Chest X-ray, PA view. Patient: 32 years old, sex F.
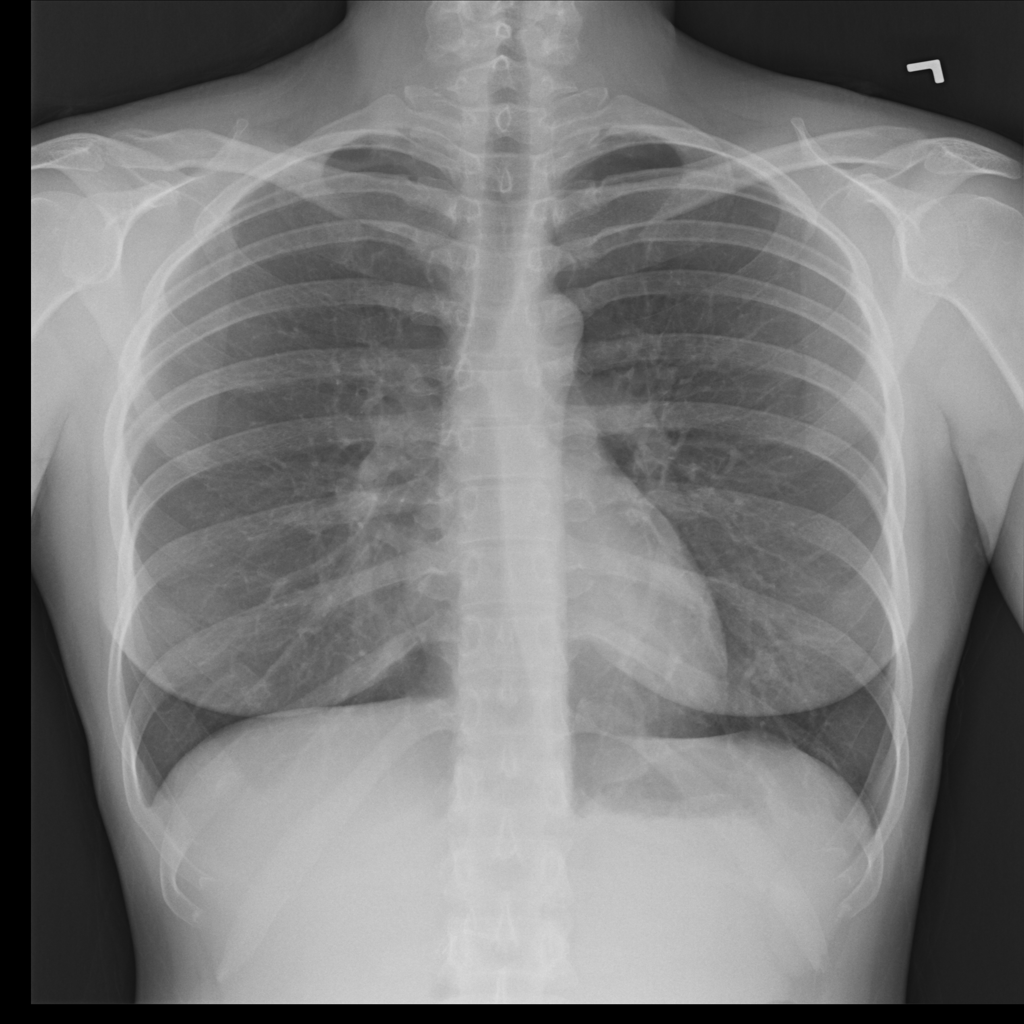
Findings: No Finding